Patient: sex F, age 86
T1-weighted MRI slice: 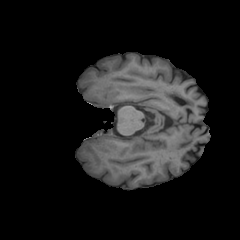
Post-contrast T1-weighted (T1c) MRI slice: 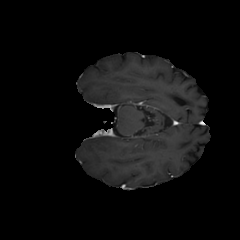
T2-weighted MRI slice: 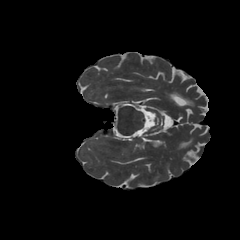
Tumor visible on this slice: no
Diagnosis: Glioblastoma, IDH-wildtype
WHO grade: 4